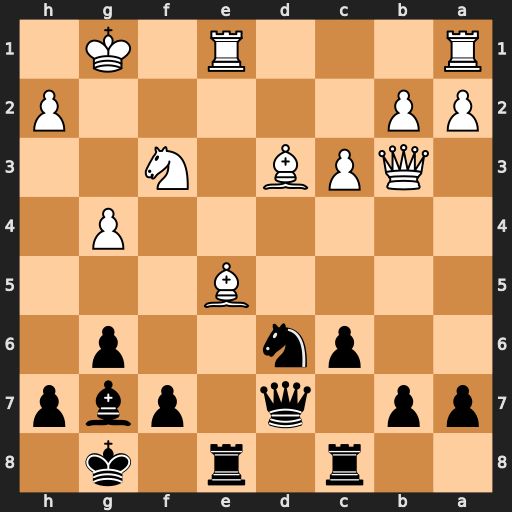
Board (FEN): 2r1r1k1/pp1q1pbp/2pn2p1/4B3/6P1/1QPB1N2/PP5P/R3R1K1
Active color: b
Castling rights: -
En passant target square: -
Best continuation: Qxg4+ Bg3 Qxf3